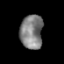
Tissue: prostate
Cell type: T cells
Senescence score: 0.3288
Nuclear area (px): 759
Mean DAPI intensity: 128.165